Aerial crown-view tile of a tropical tree (Barro Colorado Island, Panama), acquired 20241112:
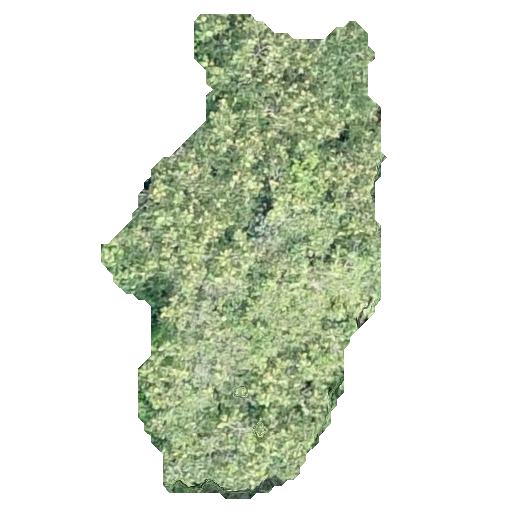
Species: Dipteryx oleifera
GBIF accepted scientific name: Dipteryx oleifera
Crown area: 144.905 m²